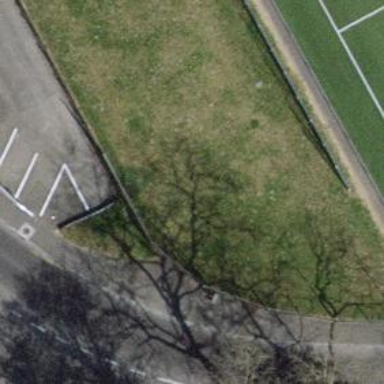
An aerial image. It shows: Fence.